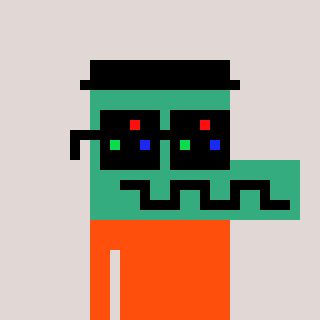
a pixel art character with square black sunglasses, a crocodile-shaped head and a orange-colored body on a warm background